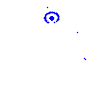
Particle: pion